Question: I have a problem with my tableview. I am saving all of my data that I get back from a webservice inside a core database. I implemented a pull down to refresh function for refreshing my tableview. When the app is started the first time all works great. All the data shows up in the tableview and I can refresh as many times as I want.
The problem that I have is that when the app restarts I want that it refreshes the tableview automatically. So I have put this in my viewDidLoad.
'''
- (void)viewDidLoad
{
[self checkForWIFIConnection];
if (!self.genkDatabase) {
NSURL *url = [[[NSFileManager defaultManager] URLsForDirectory:NSDocumentDirectory inDomains:NSUserDomainMask] lastObject];
url = [url URLByAppendingPathComponent:@"Default appGenk Database"];
// url is now "<Documents Directory>/Default Photo Database"
self.genkDatabase = [[UIManagedDocument alloc] initWithFileURL:url]; // setter will create this for us on disk
}
pull = [[PullToRefreshView alloc] initWithScrollView:(UIScrollView *) self.tableView];
[pull setDelegate:self];
[self.tableView addSubview:pull];
[super viewDidLoad];
}
'''
This method is gonna look if there is a database created yet. After this method it goes to the following function
'''
- (void)useDocument
{
if (![[NSFileManager defaultManager] fileExistsAtPath:[self.genkDatabase.fileURL path]]) {
// does not exist on disk, so create it
[self.genkDatabase saveToURL:self.genkDatabase.fileURL forSaveOperation:UIDocumentSaveForCreating completionHandler:^(BOOL success) {
NSLog(@"no database created yet");
[self fetchNewsIntoDocument:self.genkDatabase];
[self setupFetchedResultsController];
}];
} else if (self.genkDatabase.documentState == UIDocumentStateClosed) {
// exists on disk, but we need to open it
NSLog(@"closed");
[self.genkDatabase openWithCompletionHandler:^(BOOL success) {
if([self checkForData] == YES){
NSLog(@"there is data in viewdidload");
[self emptyNews];
[self fetchNewsIntoDocument:self.genkDatabase];
}
[self setupFetchedResultsController];
}];
} else if (self.genkDatabase.documentState == UIDocumentStateNormal) {
// already open and ready to use
[self setupFetchedResultsController];
}
}
'''
What this method is gonna do, is look at which state the document is. After restart of the app the document is closed. So then I am going to check if there is data. If there is, I am gonna delete all en fetch it all again into the database. This also works.
What my problem is now is that it only shows the cells that are on that specific moment on screen. So when I scroll down I get empty cells. Like you can see on the screenshot below.

I also get this error.
'''
*** Assertion failure in -[UITableView _endCellAnimationsWithContext:], /SourceCache/UIKit_Sim/UIKit-2372/UITableView.m:1054
2012-12-26 09:34:54.831 Krc Genk[24584:c07] CoreData: error: Serious application error. An exception was caught from the delegate of NSFetchedResultsController during a call to -controllerDidChangeContent:. Invalid update: invalid number of sections. The number of sections contained in the table view after the update (0) must be equal to the number of sections contained in the table view before the update (1), plus or minus the number of sections inserted or deleted (0 inserted, 0 deleted). with userInfo (null)
'''
Hope anyone can help me with this.
Kind regards
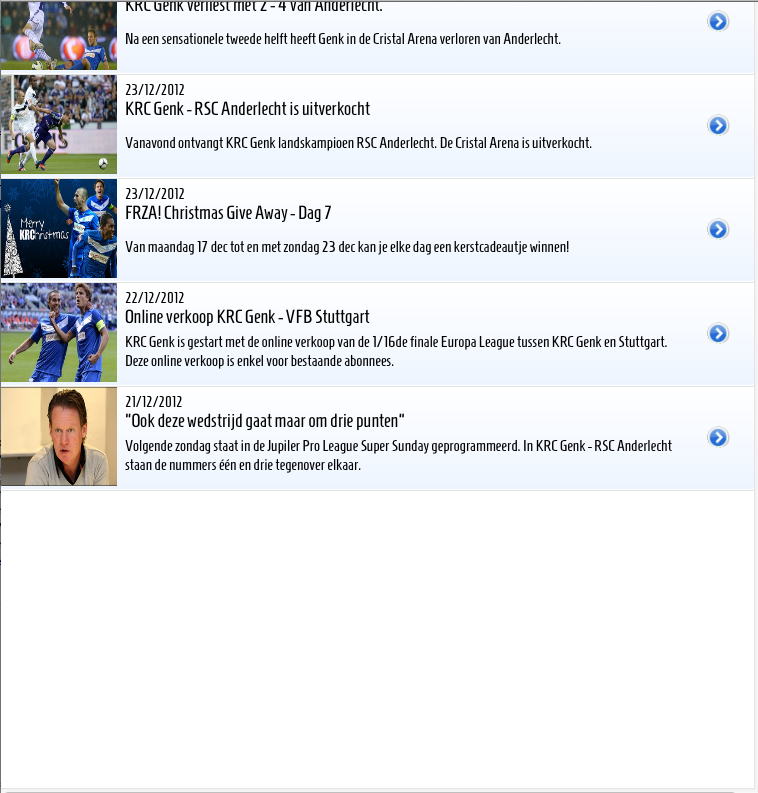
Answer: The error is well defined, and you should get an idea of where you are getting wrong.
ITs the number of sections.